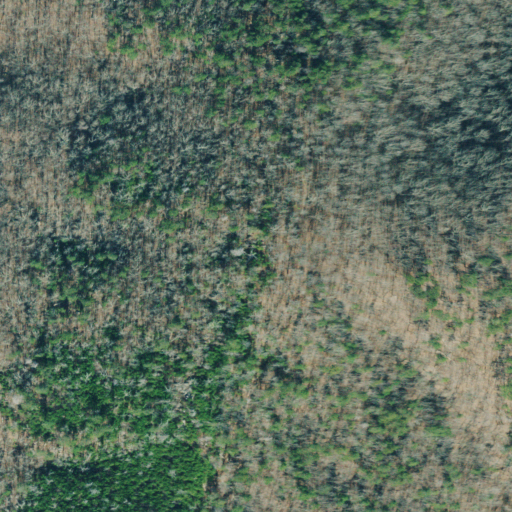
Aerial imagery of mountain in Georgia named Mill Creek Mountain containing deciduous forest, mixed forest, and evergreen forest